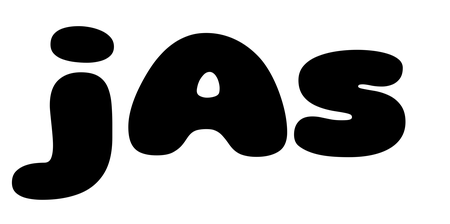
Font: Gluten_Black